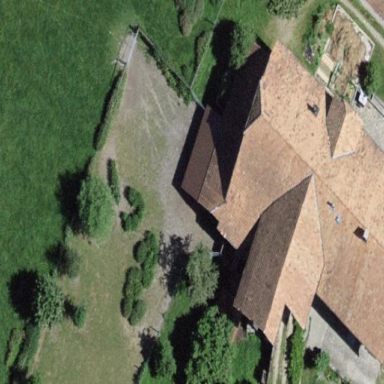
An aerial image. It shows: Farm building.